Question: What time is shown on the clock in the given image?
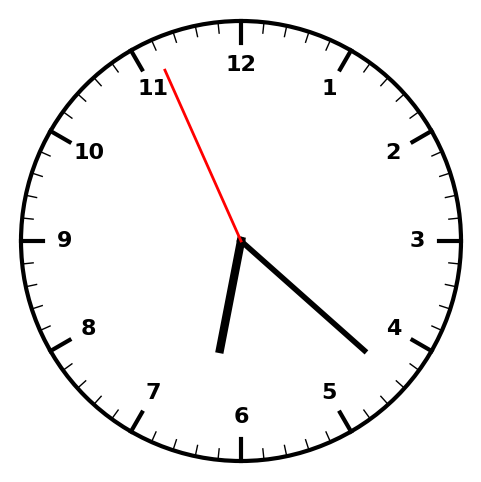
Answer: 06:21:56